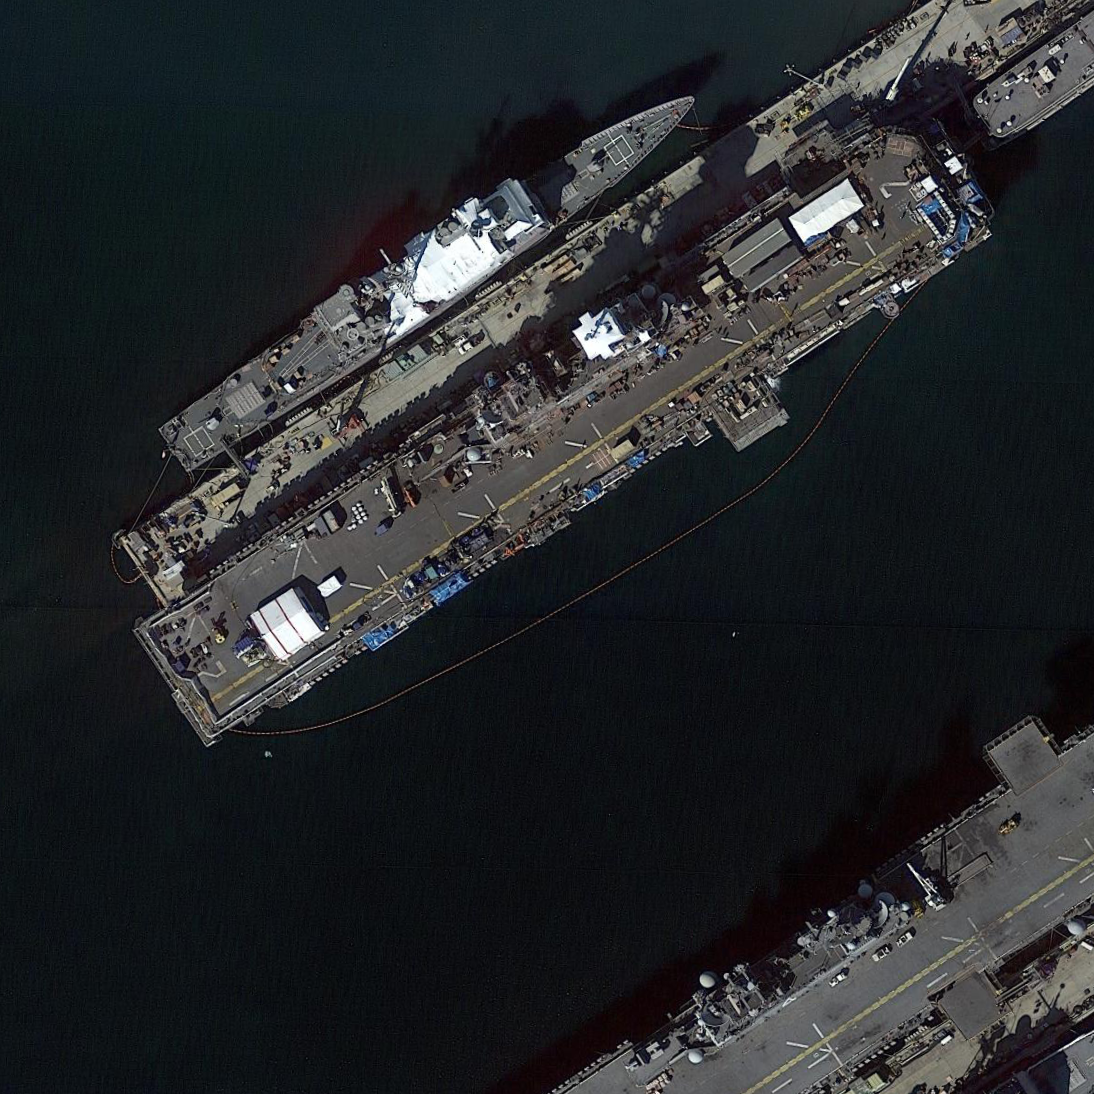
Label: assault